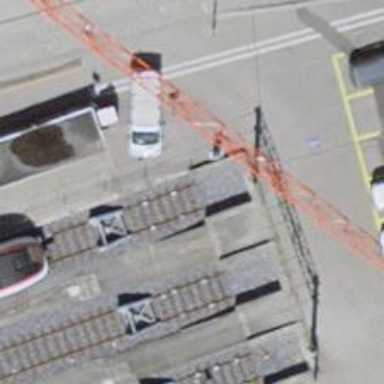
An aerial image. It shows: Railway buffer stop.